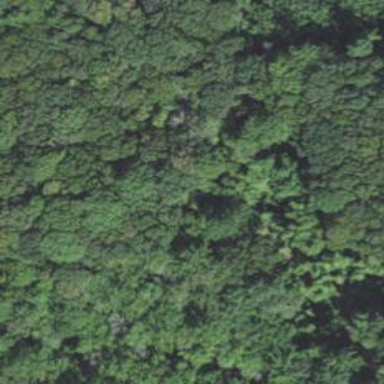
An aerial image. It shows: Nature reserve within woodland. It is preserved open space.